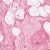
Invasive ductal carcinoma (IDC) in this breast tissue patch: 0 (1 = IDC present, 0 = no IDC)